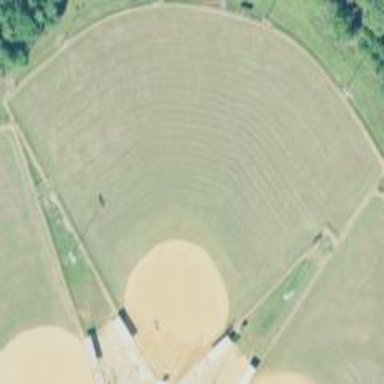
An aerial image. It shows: Softball pitch for leisure and sport activities.